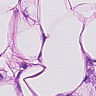
Metastatic tissue present: yes